Aerial crown-view tile of a tropical tree (Barro Colorado Island, Panama), acquired 20240918:
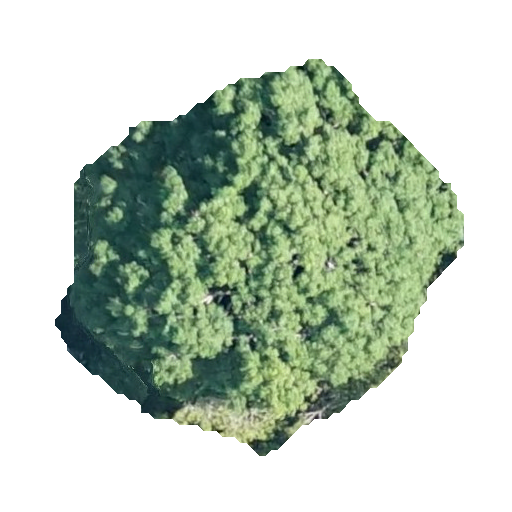
Species: Handroanthus guayacan
GBIF accepted scientific name: Handroanthus guayacan
Crown area: 168.839 m²